Field crop: tomato
Growth stage: 1
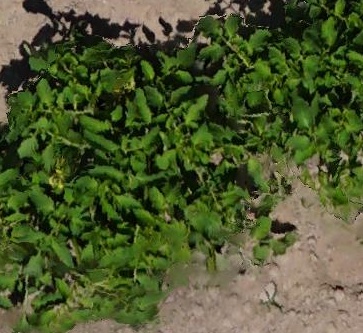
Species: tomato